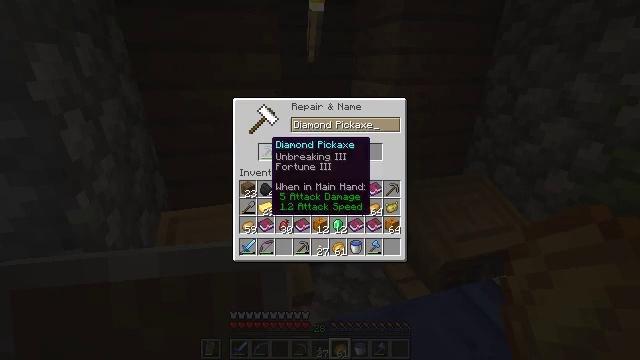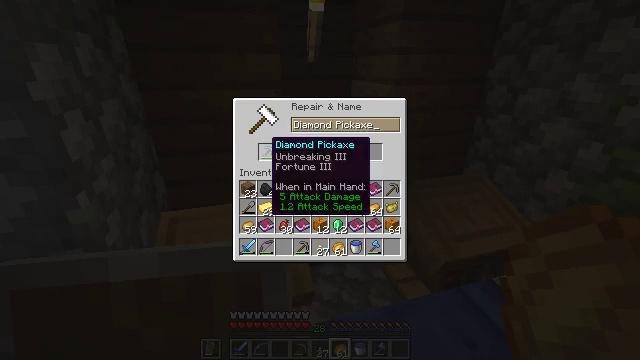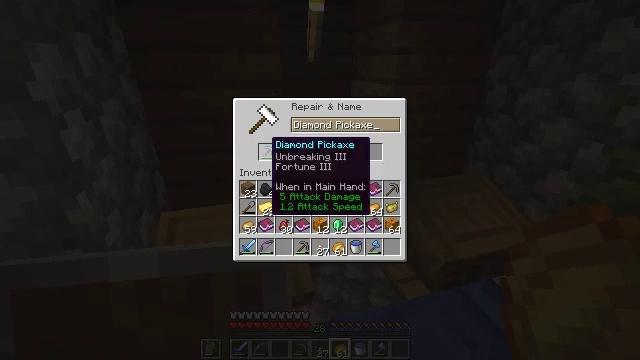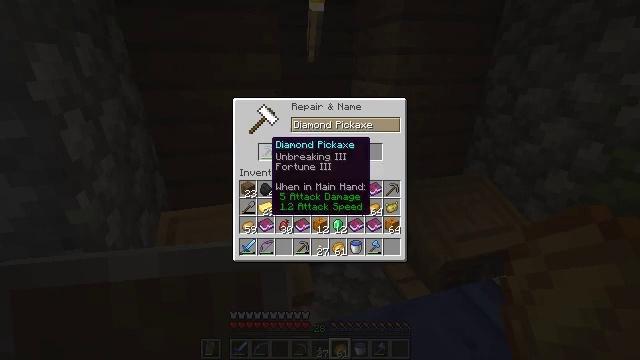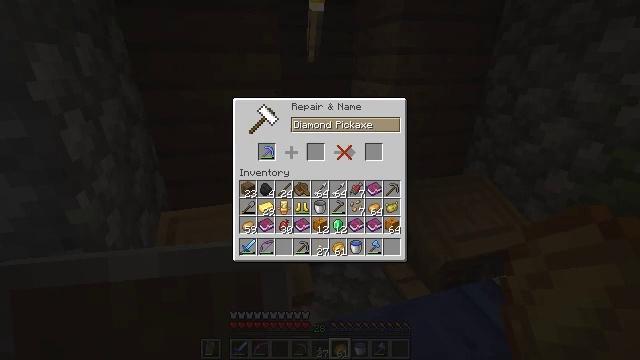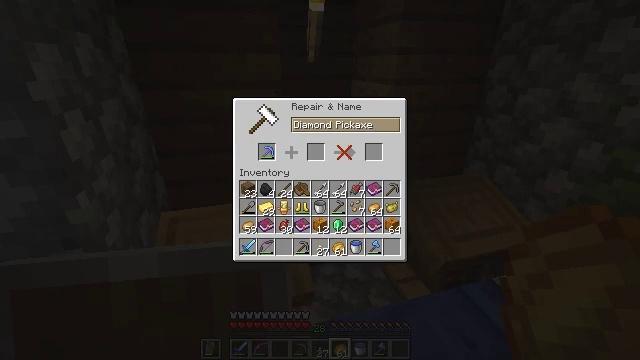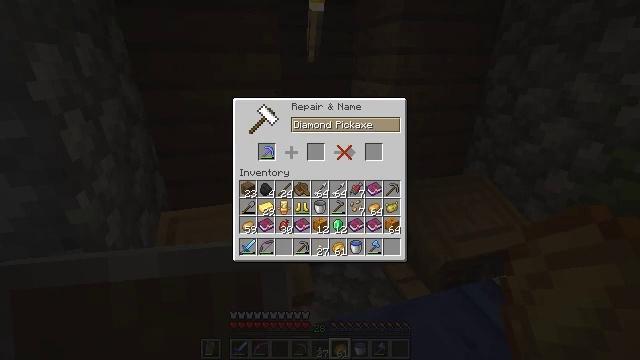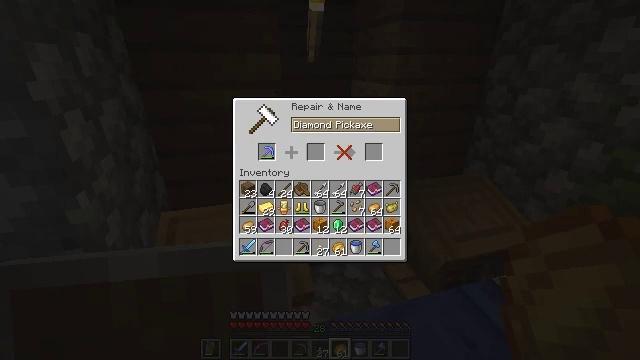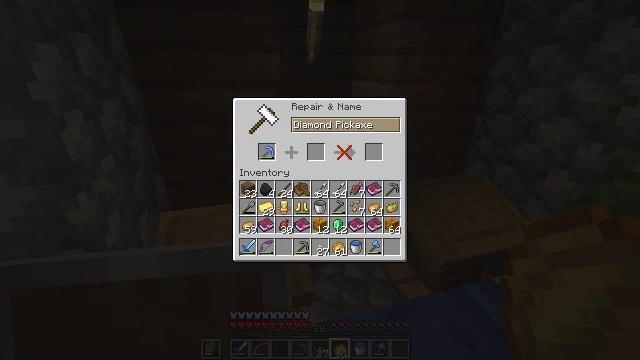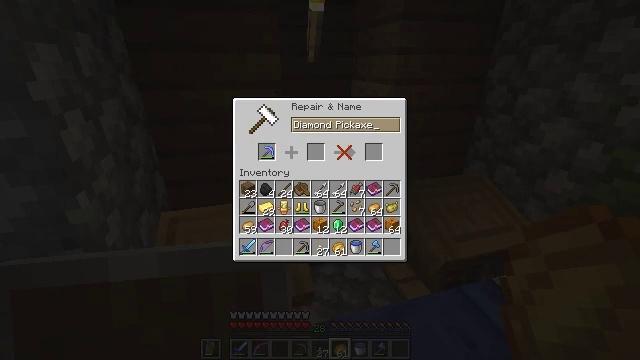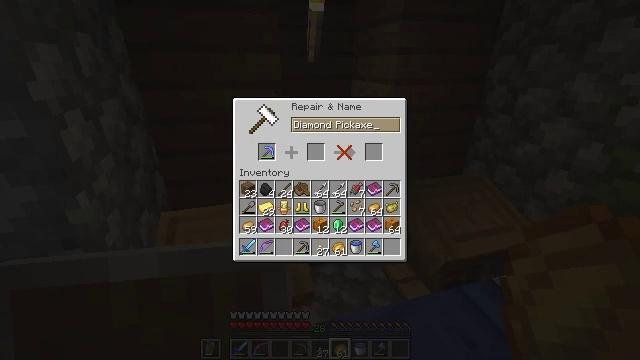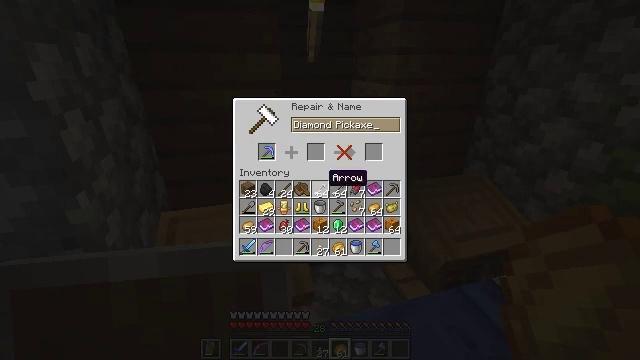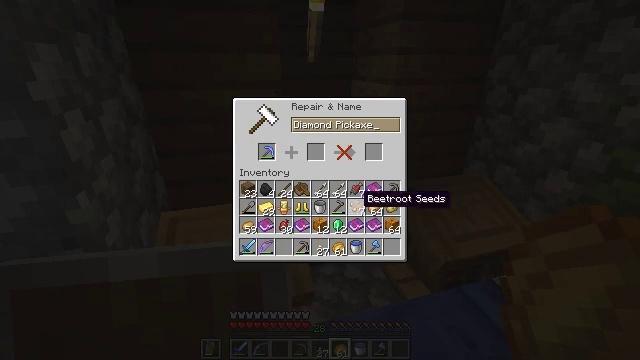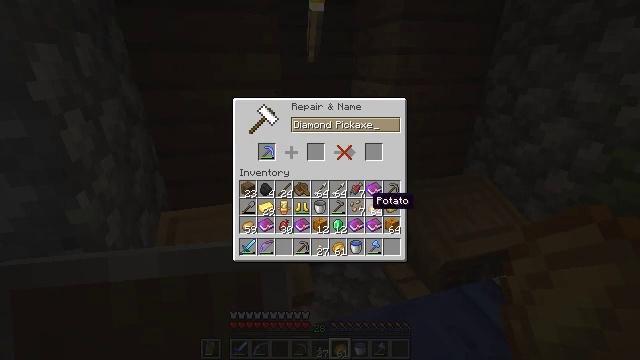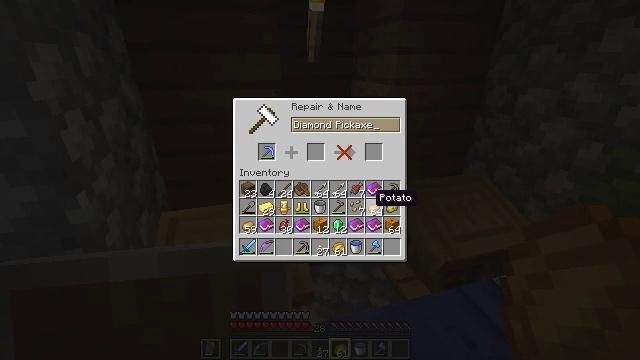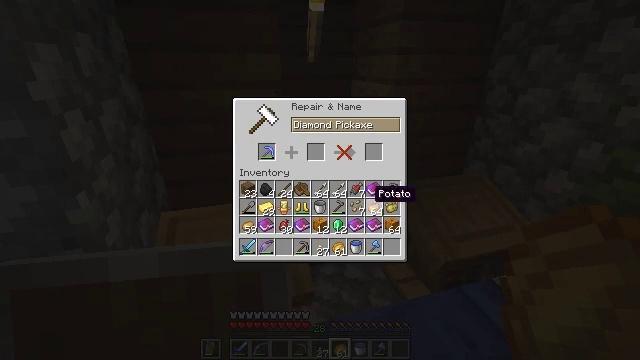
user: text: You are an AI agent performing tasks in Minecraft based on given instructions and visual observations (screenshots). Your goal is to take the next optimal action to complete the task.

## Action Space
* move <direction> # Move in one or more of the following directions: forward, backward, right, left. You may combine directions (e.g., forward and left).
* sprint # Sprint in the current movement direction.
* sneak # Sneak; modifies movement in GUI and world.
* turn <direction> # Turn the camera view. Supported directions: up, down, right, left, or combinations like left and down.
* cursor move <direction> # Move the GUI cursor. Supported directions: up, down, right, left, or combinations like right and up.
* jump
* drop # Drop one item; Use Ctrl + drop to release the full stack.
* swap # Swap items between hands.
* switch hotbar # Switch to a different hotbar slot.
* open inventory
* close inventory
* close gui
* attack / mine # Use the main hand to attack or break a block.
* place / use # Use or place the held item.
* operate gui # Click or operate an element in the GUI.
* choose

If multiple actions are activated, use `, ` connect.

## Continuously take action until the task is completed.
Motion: motion action
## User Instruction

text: Place melon slices in the grid to craft a melon.
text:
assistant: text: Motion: no_op
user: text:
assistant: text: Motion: no_op
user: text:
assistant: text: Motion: no_op
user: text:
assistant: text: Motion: cursor move right
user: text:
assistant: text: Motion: no_op
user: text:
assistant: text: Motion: no_op
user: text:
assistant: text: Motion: no_op
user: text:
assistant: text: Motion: no_op
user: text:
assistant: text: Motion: no_op
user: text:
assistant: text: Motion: cursor move right and down
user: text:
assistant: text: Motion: cursor move right and down
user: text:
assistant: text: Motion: cursor move right and down
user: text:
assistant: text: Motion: cursor move right
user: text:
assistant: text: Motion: no_op
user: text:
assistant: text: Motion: no_op
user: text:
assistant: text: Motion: cursor move left and down
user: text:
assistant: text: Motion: no_op
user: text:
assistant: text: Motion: no_op
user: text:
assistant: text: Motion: no_op
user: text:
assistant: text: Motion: no_op
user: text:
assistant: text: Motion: no_op
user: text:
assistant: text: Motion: no_op
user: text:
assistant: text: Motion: cursor move left
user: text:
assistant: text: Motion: cursor move left
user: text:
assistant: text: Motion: no_op
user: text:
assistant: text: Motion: no_op
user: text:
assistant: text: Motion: cursor move left
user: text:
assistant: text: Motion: cursor move left
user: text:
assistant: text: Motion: no_op
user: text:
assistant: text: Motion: no_op